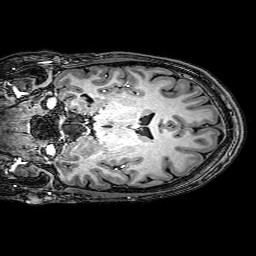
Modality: T1w
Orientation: coronal
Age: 21
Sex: male
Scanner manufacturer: philips
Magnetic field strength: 3 T
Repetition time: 0.009 s
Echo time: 0.0035 s